Interaction volume radius: 5 \u00c5
Interaction volume height: 50 \u00c5
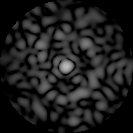
Disorder parameter: 0.8357